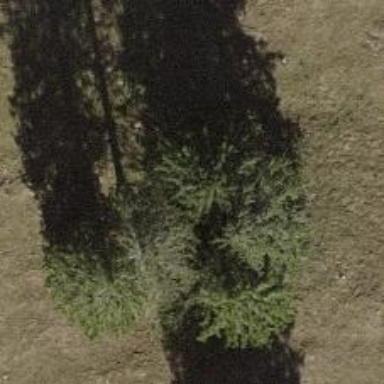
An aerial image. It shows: Beautiful tree in nature.